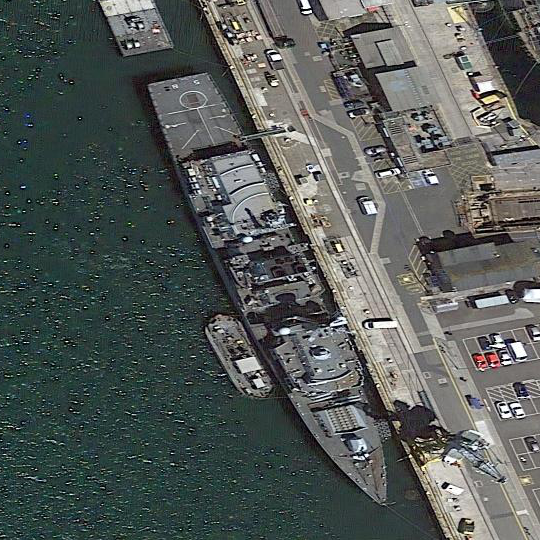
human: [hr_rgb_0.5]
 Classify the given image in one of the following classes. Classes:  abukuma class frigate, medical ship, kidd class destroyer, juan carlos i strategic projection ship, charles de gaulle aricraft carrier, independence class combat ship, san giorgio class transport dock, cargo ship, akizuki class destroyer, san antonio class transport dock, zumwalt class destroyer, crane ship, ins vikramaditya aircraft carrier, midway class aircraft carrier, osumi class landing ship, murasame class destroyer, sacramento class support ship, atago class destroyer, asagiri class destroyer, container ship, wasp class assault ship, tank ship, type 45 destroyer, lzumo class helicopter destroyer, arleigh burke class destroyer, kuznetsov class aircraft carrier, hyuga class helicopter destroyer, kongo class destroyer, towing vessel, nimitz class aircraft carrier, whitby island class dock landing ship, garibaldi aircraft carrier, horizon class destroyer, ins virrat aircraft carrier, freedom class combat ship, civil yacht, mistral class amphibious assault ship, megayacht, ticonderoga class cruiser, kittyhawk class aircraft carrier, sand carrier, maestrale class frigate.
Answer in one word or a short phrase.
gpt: Type 45 destroyer